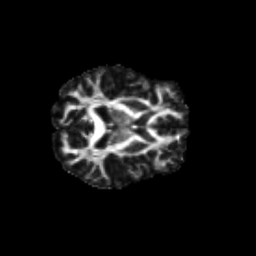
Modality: FA
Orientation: axial
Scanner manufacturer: siemens
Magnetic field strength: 3 T
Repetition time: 9.2 s
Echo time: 0.084 s